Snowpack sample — Buffalo Mountain, Silverthorne, Colorado, USA (2/22/26, 2:02 PM MST)
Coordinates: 39.622, -106.113
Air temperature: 33 °F
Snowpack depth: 63 cm
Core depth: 20 cm
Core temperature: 24.8 °F
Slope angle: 11°, slope face: 116°
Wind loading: low
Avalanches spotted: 0
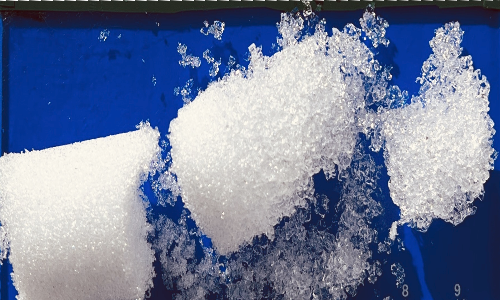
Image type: core
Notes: In a firebreak similar to site 1, minimal wind loading with no spotted avalanches (not many faces in view though)